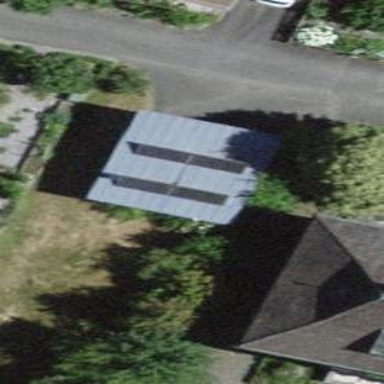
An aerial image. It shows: View of roof of building.